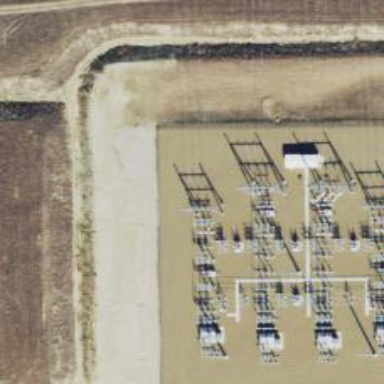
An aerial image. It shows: Switch used for power control.